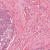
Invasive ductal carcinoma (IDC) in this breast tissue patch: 1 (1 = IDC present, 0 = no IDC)